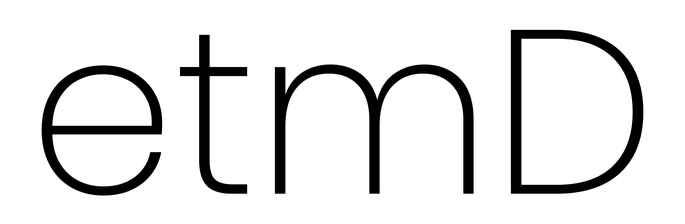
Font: Poppins-ExtraLight